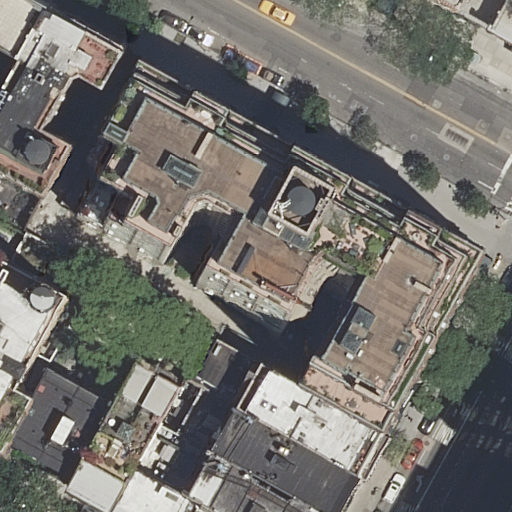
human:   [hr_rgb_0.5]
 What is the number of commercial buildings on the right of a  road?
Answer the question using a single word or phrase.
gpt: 0

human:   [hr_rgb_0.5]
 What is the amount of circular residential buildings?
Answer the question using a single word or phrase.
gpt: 0

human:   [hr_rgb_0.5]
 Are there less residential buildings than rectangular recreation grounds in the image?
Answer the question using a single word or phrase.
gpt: no

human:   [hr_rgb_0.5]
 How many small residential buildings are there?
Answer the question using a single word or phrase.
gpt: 4

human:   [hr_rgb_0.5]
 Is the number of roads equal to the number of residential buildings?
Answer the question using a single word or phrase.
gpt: no

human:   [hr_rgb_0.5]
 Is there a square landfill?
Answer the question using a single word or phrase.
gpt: no

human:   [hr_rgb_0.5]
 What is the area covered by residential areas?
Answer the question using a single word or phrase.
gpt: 0m2

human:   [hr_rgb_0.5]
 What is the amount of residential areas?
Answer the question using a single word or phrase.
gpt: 0

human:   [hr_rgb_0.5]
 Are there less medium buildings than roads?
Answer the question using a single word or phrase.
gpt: no

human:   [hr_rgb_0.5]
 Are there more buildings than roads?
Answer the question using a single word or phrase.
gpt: yes

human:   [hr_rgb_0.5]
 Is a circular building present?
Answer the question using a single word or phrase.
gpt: no

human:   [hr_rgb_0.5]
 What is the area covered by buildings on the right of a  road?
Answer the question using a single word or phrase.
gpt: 40m2

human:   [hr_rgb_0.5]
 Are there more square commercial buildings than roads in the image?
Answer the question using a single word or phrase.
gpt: no

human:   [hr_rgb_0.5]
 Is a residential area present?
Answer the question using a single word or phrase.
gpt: no

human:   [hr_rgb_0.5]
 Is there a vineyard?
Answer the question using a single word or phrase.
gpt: no

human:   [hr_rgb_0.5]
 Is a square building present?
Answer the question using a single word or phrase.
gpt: no

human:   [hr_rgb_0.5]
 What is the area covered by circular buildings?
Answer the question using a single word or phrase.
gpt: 0m2

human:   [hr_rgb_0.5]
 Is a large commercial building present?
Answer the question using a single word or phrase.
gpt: no

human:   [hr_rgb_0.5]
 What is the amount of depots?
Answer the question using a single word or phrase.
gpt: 0

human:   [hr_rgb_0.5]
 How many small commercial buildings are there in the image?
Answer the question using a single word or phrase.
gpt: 0

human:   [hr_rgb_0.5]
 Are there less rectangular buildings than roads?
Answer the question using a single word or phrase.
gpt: no

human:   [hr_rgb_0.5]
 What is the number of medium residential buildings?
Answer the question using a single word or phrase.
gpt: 7

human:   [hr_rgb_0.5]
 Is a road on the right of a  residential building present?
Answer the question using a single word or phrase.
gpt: yes

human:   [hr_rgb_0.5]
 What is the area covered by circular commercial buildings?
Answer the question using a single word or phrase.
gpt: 0m2

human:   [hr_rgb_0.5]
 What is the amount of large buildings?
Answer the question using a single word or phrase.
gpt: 2

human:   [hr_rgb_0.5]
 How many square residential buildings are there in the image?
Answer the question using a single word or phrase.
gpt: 0

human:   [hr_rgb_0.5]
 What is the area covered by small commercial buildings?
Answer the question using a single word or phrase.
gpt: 0m2

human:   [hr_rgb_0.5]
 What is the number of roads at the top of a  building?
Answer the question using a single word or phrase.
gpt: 2

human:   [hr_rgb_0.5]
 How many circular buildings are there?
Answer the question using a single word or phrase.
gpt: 0

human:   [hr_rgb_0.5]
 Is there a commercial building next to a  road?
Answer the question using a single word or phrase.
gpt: no

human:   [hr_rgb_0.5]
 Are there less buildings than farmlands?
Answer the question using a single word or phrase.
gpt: no

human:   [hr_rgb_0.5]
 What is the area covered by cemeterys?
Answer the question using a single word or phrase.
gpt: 0m2

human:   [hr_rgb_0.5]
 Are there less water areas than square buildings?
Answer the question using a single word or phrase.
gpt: no

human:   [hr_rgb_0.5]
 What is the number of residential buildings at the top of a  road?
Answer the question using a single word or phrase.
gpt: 6

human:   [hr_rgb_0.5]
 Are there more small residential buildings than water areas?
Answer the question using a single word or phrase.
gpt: yes

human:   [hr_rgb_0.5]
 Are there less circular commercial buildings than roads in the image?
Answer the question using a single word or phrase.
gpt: yes